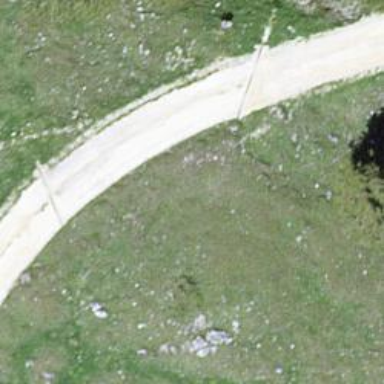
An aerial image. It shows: Paved track with grade1 tracktype.